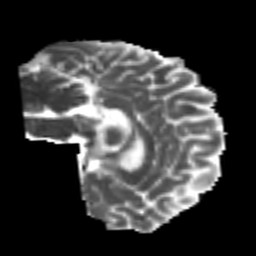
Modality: MD
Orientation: sagittal
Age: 21
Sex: female
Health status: healthy
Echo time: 0.074 s